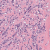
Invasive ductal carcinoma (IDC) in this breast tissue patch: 1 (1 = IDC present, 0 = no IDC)